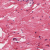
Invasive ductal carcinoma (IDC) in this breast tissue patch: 0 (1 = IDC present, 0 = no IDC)